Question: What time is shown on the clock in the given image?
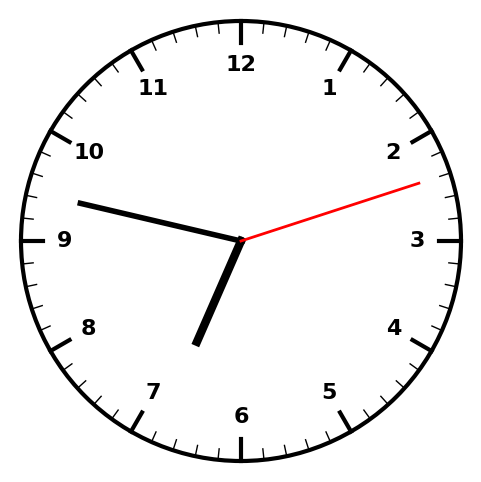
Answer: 06:47:12